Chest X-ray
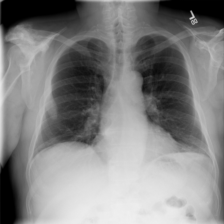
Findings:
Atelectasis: positive
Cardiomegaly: negative
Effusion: negative
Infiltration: negative
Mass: negative
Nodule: negative
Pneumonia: negative
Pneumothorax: negative
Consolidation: negative
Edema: negative
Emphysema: negative
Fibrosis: negative
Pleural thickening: negative
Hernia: negative